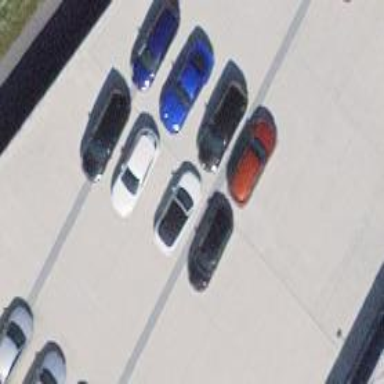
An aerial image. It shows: Parking area with surface.